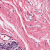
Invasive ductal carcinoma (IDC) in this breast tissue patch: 0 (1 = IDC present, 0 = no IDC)